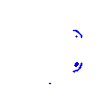
Particle: electron